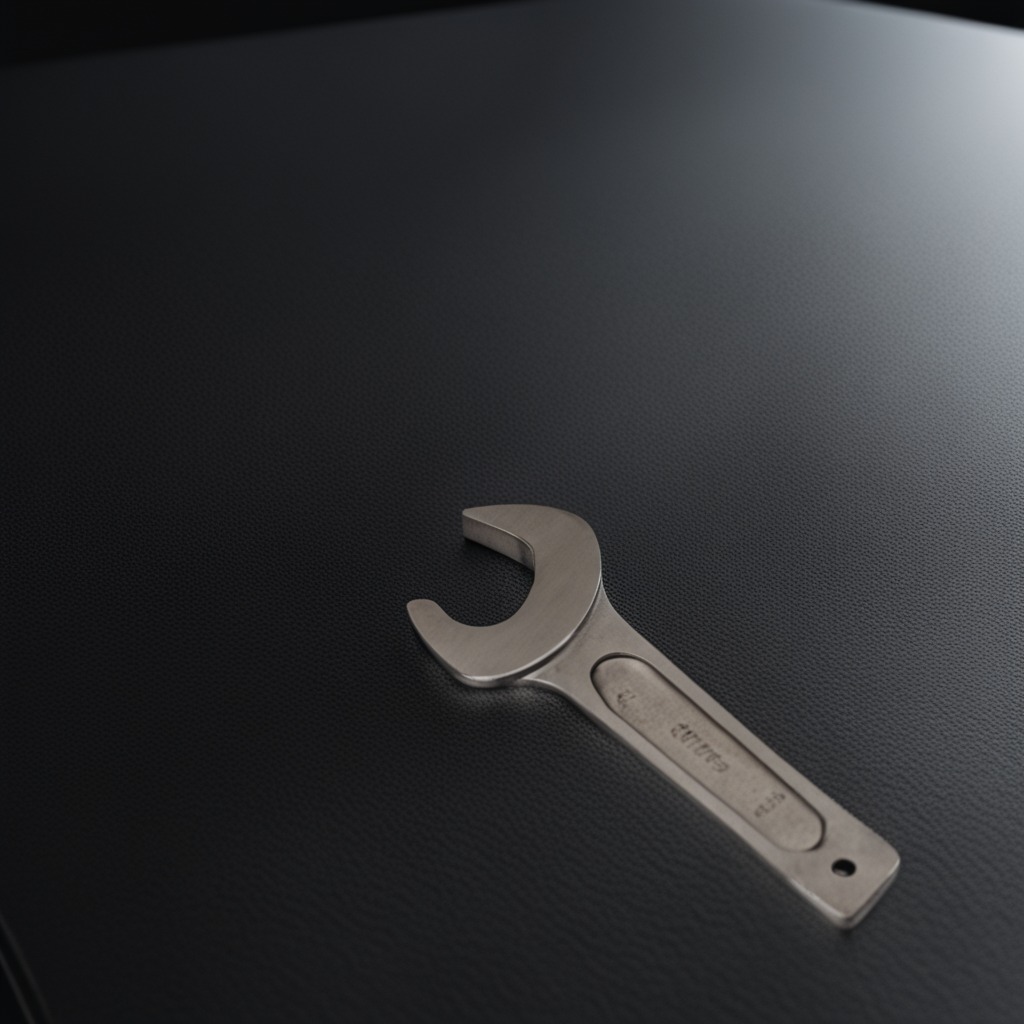
A wrench is lying on a clean granite tabletop covered with a black rubber mat inside a workshop at night dim ambient light soft shadows worn but beneath the mat.